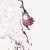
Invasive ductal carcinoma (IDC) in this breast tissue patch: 0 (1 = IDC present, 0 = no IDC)